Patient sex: F
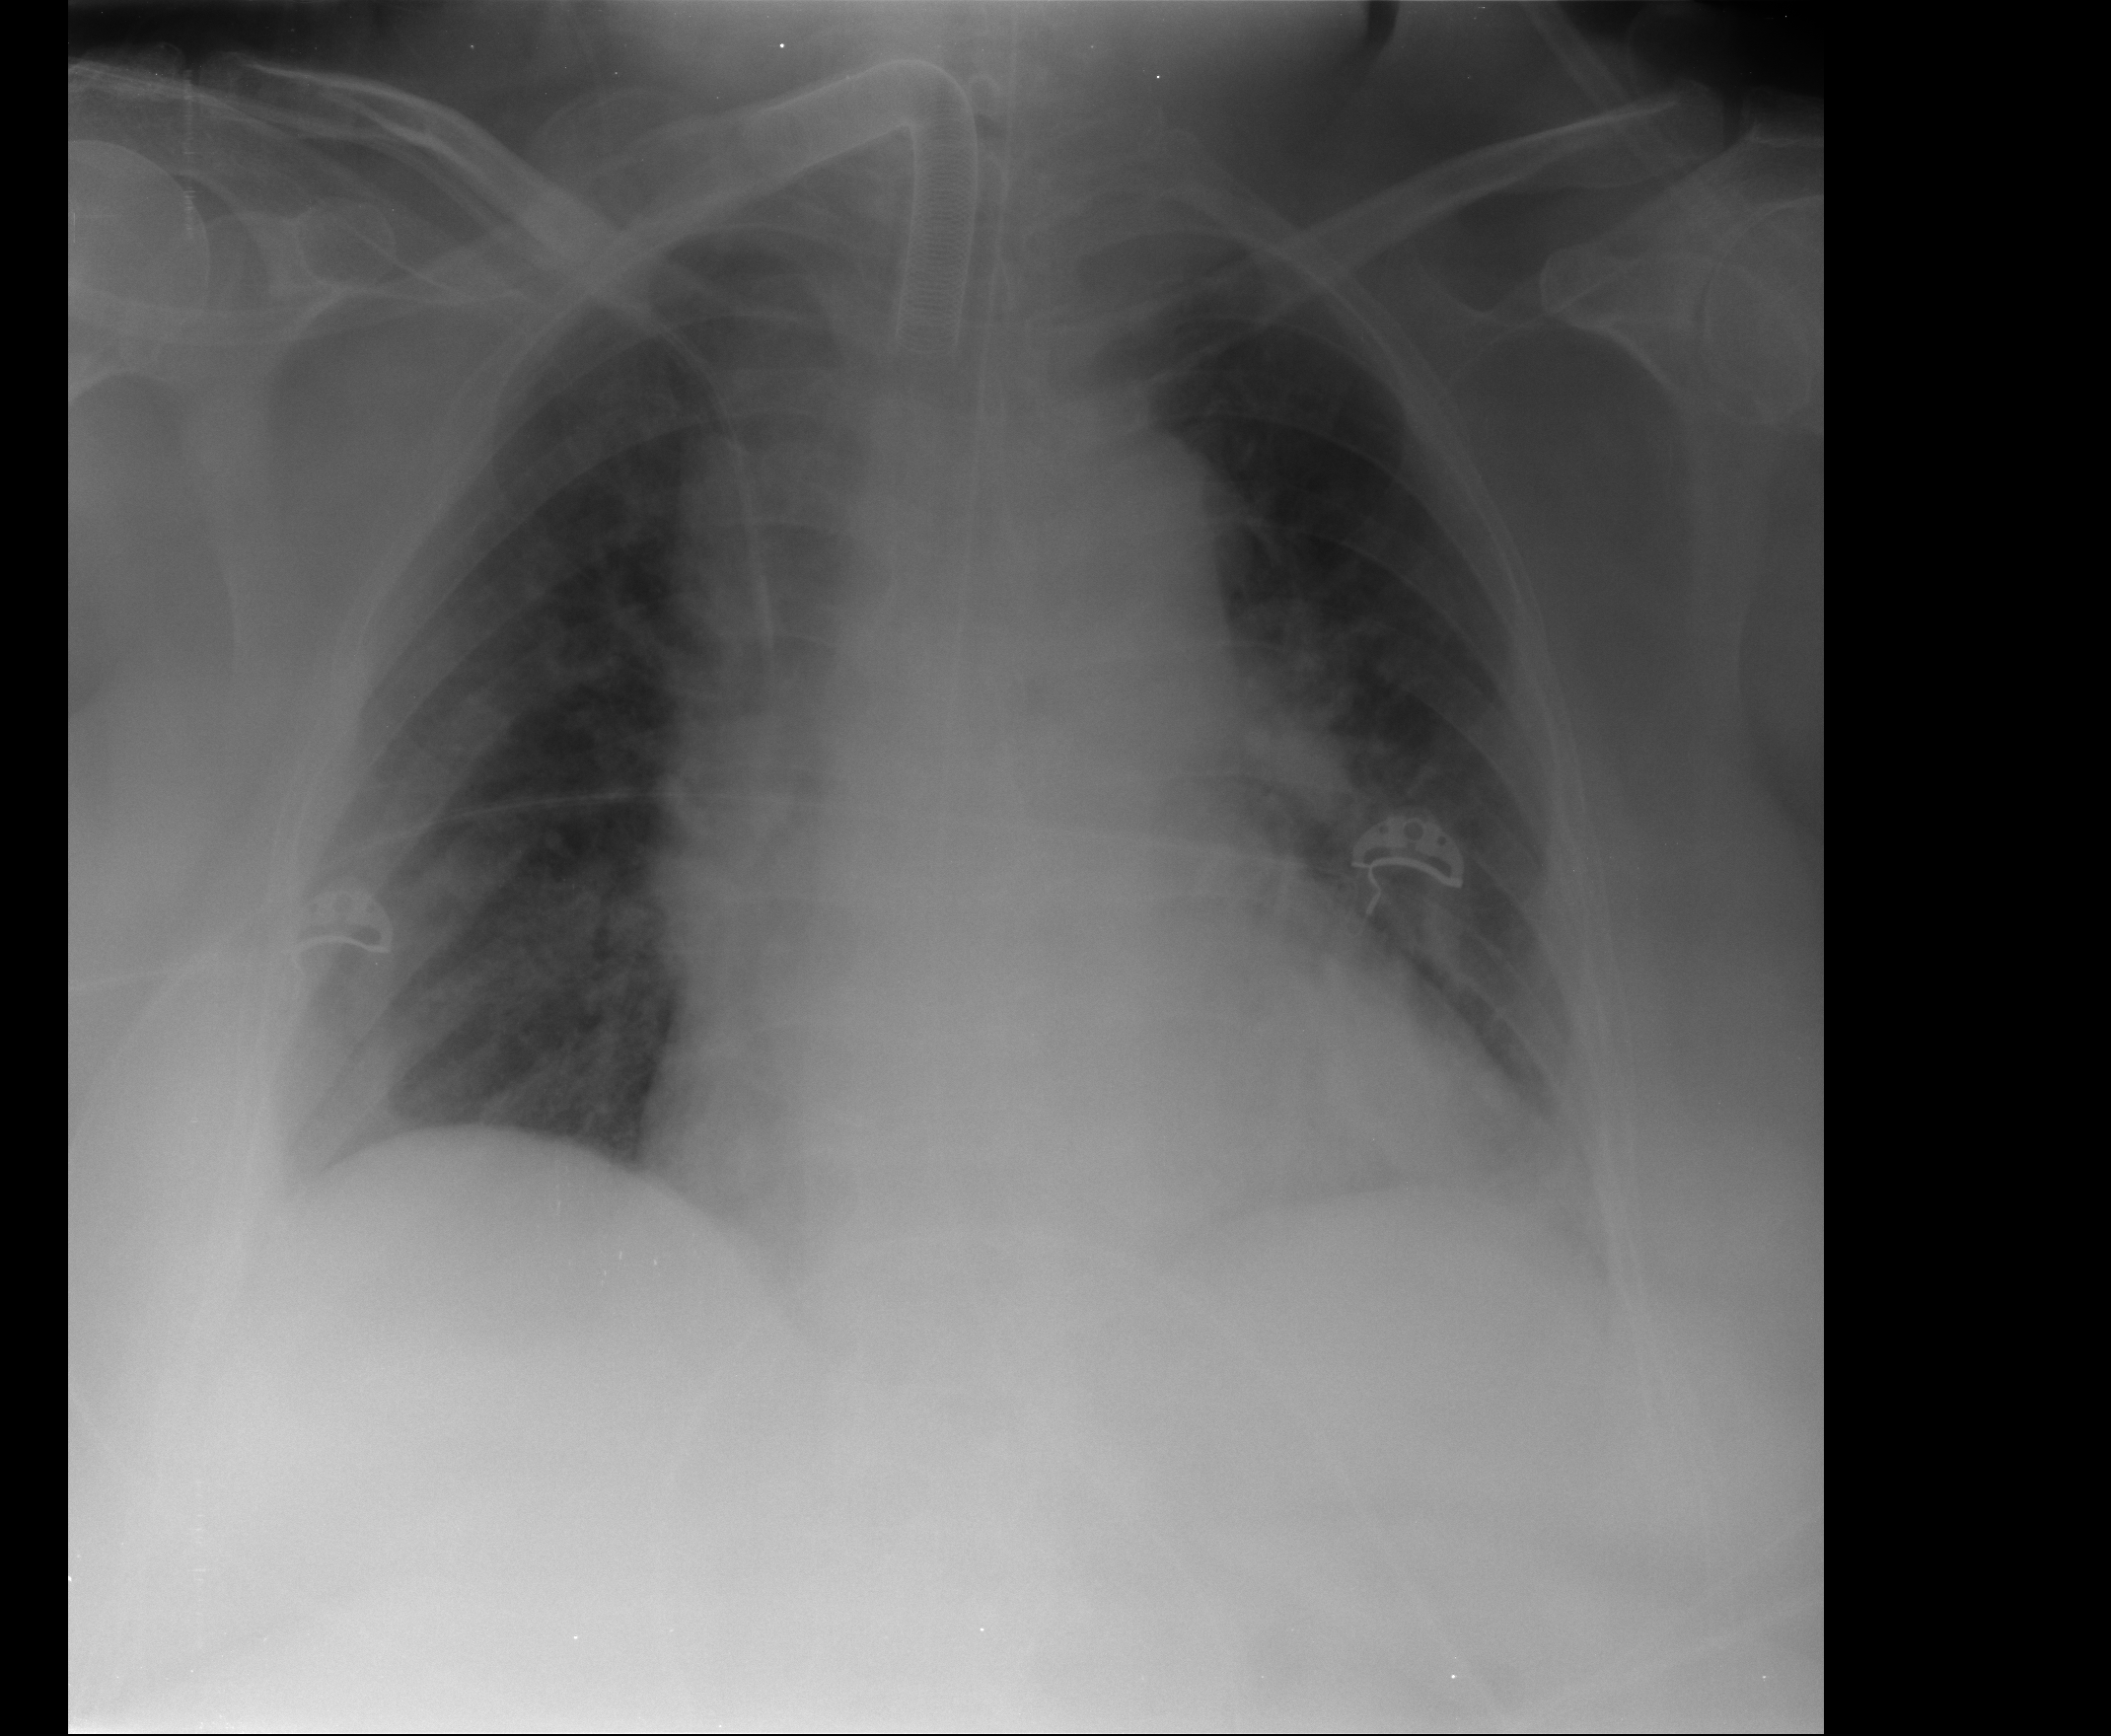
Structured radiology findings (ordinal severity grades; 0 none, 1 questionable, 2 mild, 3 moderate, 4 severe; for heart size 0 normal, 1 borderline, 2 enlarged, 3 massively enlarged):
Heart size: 2
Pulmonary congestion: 2
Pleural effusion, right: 1
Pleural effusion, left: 2
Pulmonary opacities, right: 0
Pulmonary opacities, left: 2
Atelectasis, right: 0
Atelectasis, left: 0